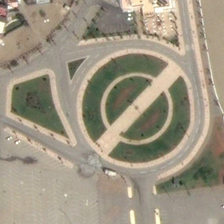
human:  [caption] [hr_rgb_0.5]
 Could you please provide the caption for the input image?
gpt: a circle square is near several buildings .

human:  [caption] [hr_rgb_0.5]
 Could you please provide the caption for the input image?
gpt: a circle square is near several buildings .

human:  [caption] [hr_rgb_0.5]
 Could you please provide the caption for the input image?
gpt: a circle square is near several buildings .

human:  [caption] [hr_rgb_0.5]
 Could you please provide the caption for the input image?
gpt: a circle square is near several buildings .

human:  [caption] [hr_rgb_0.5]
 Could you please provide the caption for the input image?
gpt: a circle square is near several buildings .